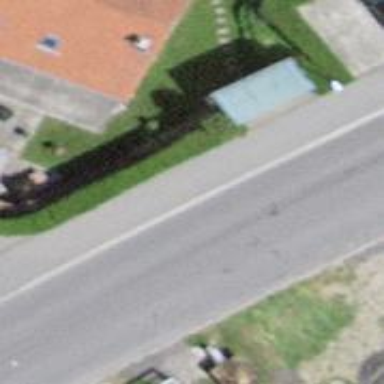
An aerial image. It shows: Bus stop with platform for public transport.